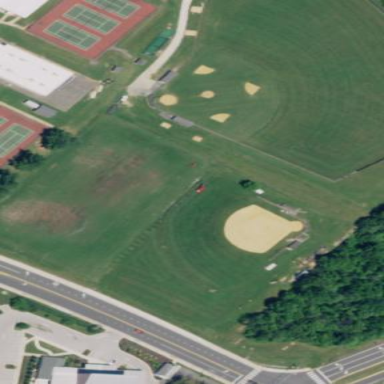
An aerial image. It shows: Grass pitch designated for baseball.